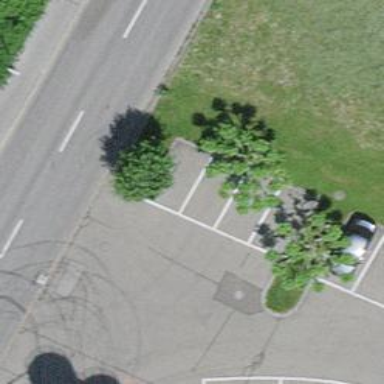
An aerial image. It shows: Charging station.